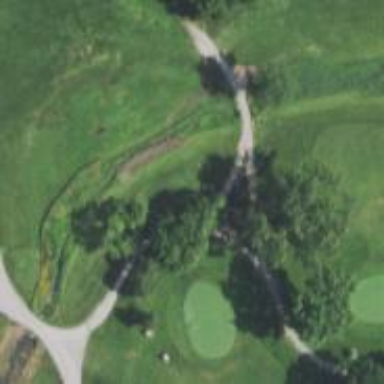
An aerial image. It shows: Service road with grade1 track surface. It resembles golf cart path.